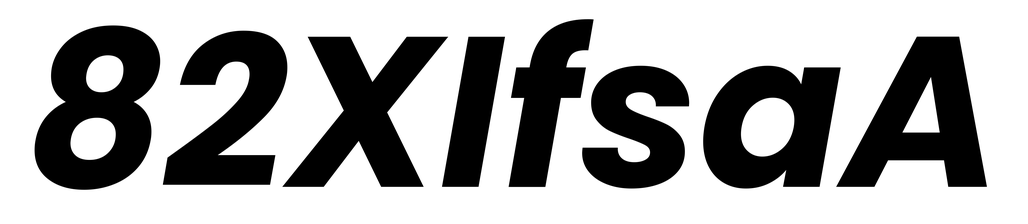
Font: Poppins-BoldItalic